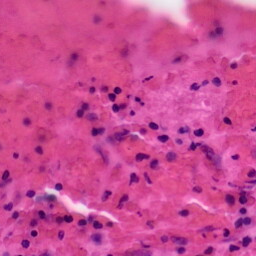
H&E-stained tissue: Colon